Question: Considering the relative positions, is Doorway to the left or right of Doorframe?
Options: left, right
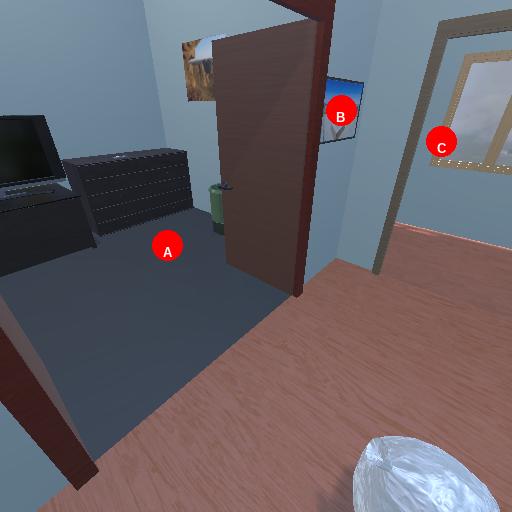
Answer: left